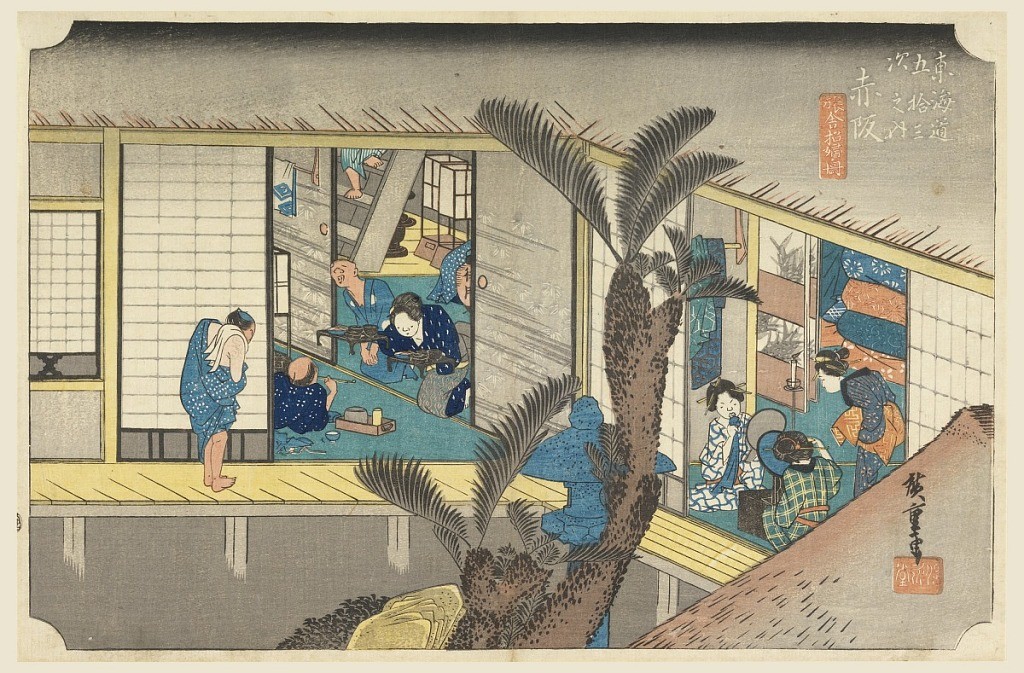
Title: Akasaka, Interior of Inn, in The Fifty-Three Stations of the Tokaido Road (Tokaido Gojusan Tsugi-no Uchi)
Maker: Ando Hiroshige, Japanese, 1797–1858
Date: ca. 1834
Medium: Woodblock print (ukiyo-e) on mulberry paper (washi), ink with color
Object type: Print
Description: Interior of inn. Left, guest reclines and maid brings in his meal on two stands. Other servants are waiting. Right, two geisha arrange their toilet. Center of courtyard, large sago-palm and stone lantern.